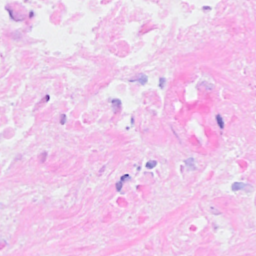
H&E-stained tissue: Breast